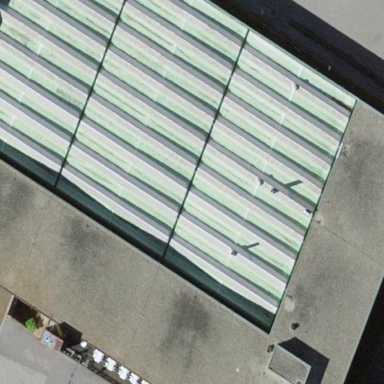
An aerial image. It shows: Industrial building.